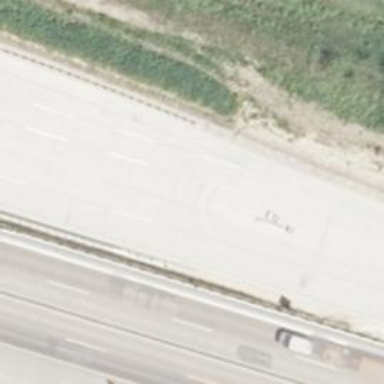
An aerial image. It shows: Asphalt motorway.